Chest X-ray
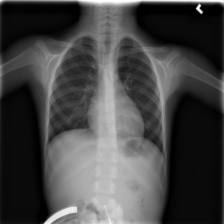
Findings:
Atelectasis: negative
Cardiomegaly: negative
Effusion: negative
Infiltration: negative
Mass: negative
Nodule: negative
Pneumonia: negative
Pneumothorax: negative
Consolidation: negative
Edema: negative
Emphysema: negative
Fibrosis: negative
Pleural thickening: negative
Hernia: negative